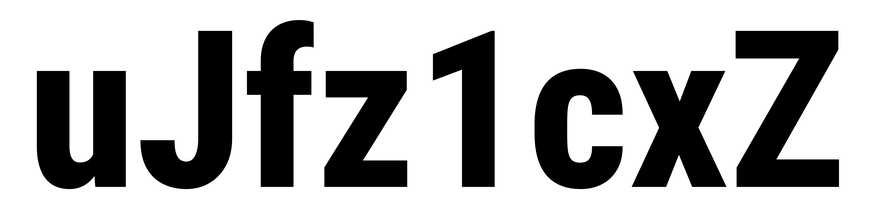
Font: Roboto_Condensed_ExtraBold